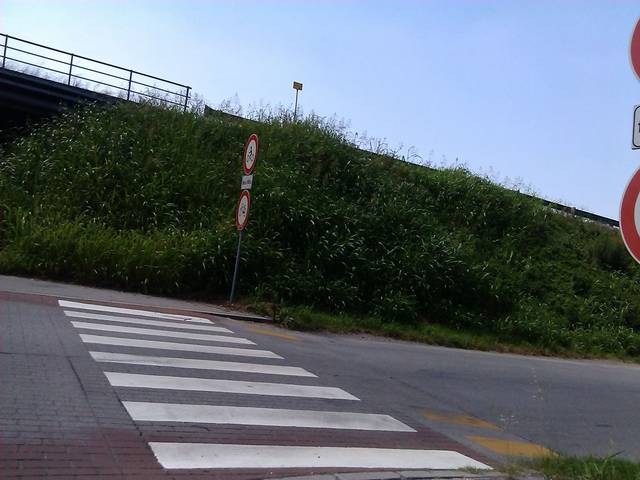
Region: Italy
Coordinates: 45.403, 11.932